Current action and preconditions to check: trajectory_clear

Your task: For each precondition in the list above, predict whether it will hold at this action.

Consider the current scene as observed from the mobile robot's camera, and analyze the predicted future states of all dynamic agents (e.g., people, animals, vehicles, or any moving entities) within the NEXT SECOND.

IMPORTANT: Only answer "very likely" if you are absolutely certain—based on strong, clear evidence—that a dynamic agent will violate the precondition in the predicted future state. Do NOT answer "very likely" for unlikely, ambiguous, or low-probability risks.

Ask yourself for each precondition: Is there a high probability, with clear and convincing evidence, that the predicted future states of any dynamic agent will interfere with the predicted future state of the currently executing action within the NEXT SECOND, causing that precondition to fail?

Assess the risk level based on these predictions. Use "likely" or "very likely" if motions create a clear risk of interference.

Use "neutral" or "improbable" if agents are nearby but their predicted paths are clearly diverging or non-conflicting.

Failure Risk Categories: "very improbable", "improbable", "neutral", "likely", "very likely"

Answer Format: Output ONLY the probability_of_failure value from these categories: "very improbable", "improbable", "neutral", "likely", "very likely"

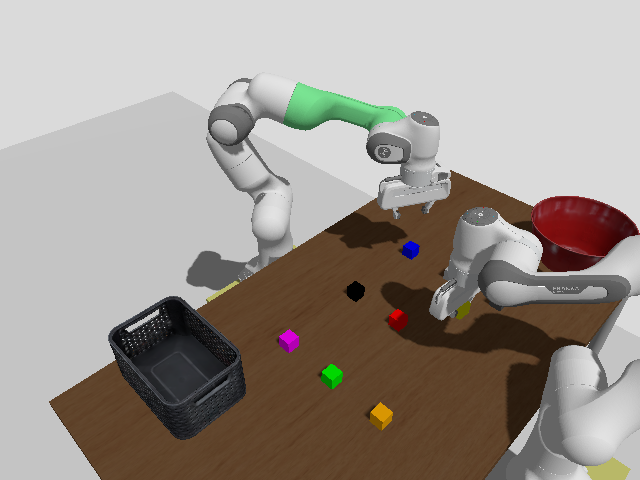

Answer: very improbable